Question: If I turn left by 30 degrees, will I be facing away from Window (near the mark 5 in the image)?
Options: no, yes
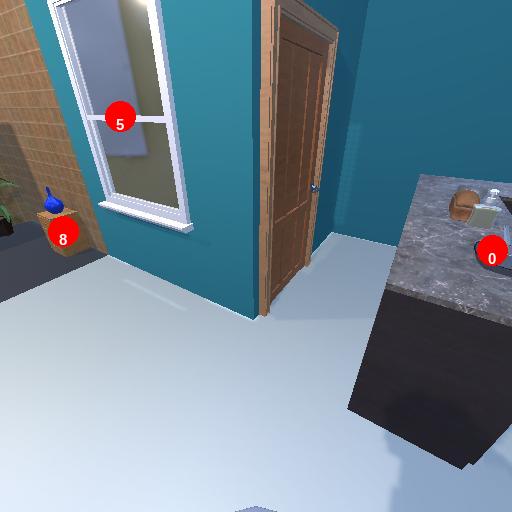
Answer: no